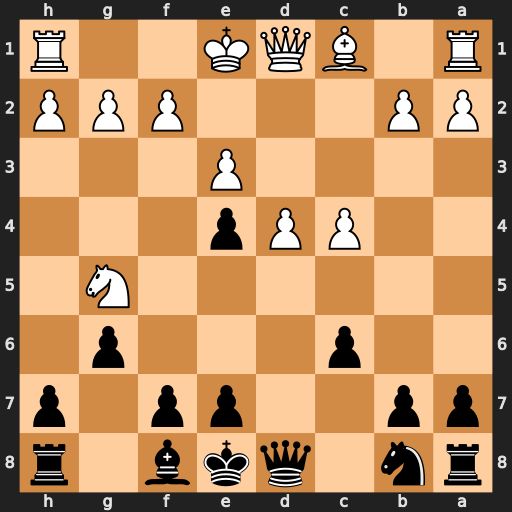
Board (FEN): rn1qkb1r/pp2pp1p/2p3p1/6N1/2PPp3/4P3/PP3PPP/R1BQK2R
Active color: b
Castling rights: KQkq
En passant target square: -
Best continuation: Qa5+ Bd2 Qxg5